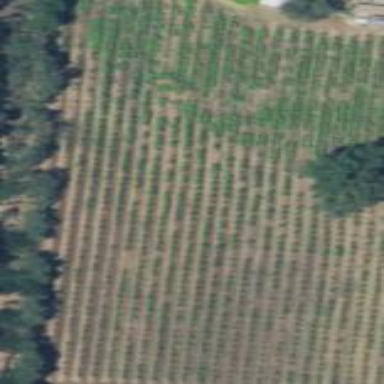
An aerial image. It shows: Vineyard with grape crops.